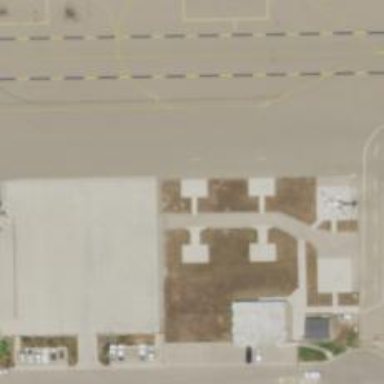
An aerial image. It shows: Image of helipad at airport.